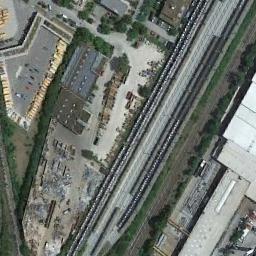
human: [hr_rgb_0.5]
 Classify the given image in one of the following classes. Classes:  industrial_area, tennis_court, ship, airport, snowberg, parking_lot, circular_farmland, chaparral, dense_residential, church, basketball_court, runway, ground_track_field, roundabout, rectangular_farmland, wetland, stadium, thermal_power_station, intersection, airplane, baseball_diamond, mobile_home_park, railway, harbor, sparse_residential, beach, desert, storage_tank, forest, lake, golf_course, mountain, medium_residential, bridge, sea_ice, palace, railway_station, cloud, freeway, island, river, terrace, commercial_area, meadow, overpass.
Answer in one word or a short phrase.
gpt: railway